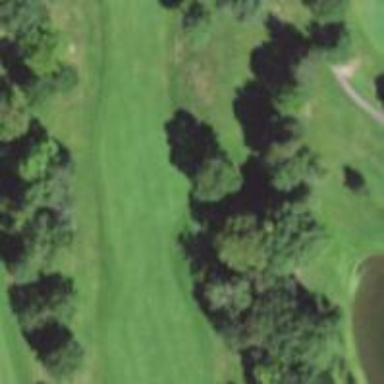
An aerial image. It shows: Golf hole.